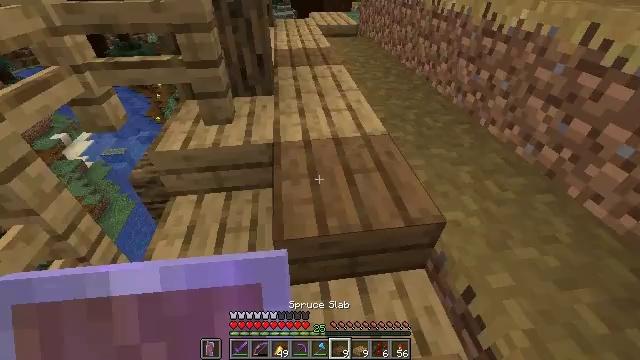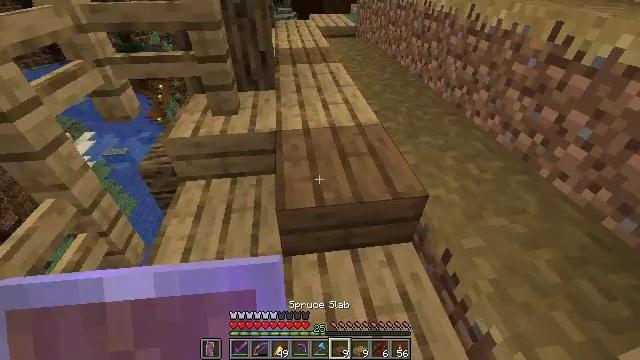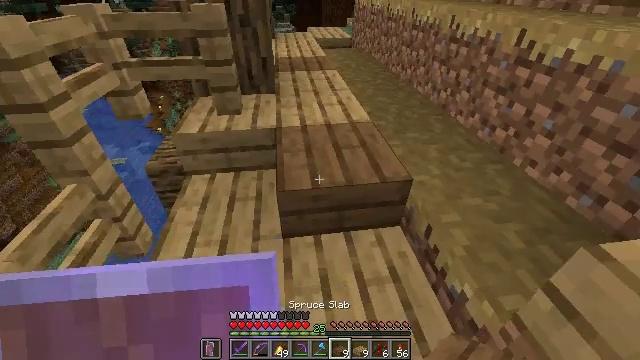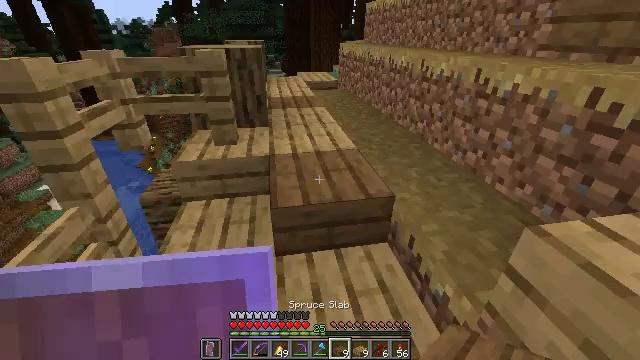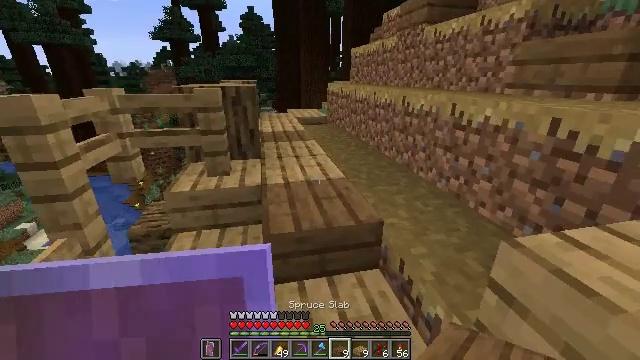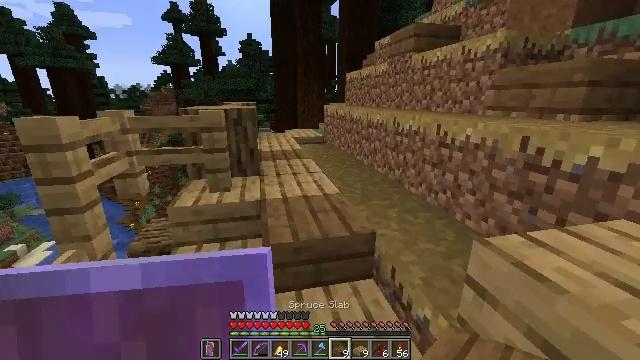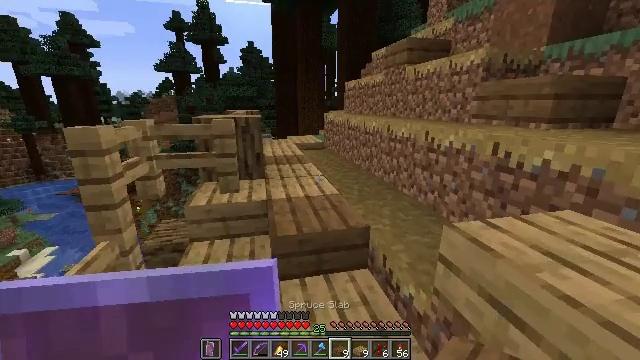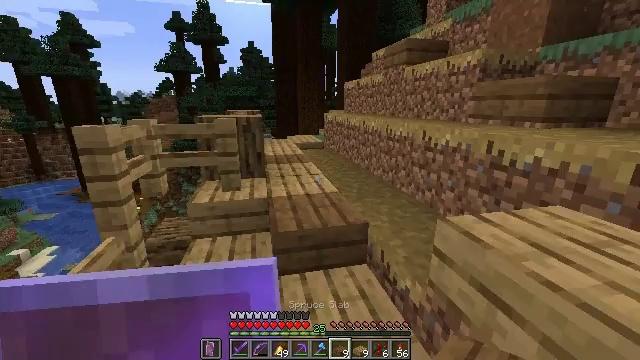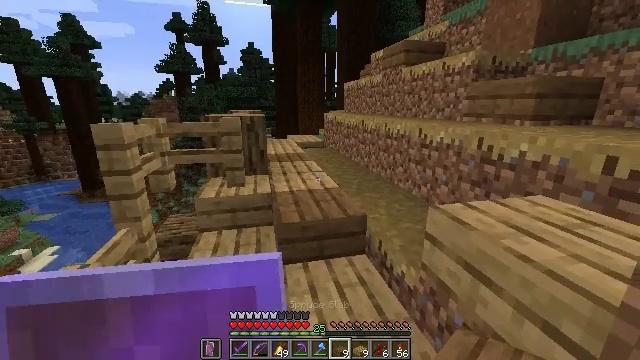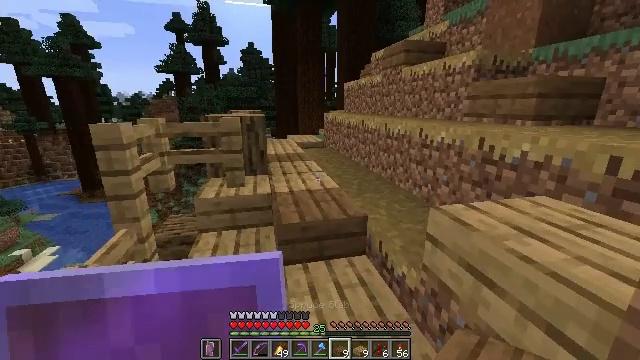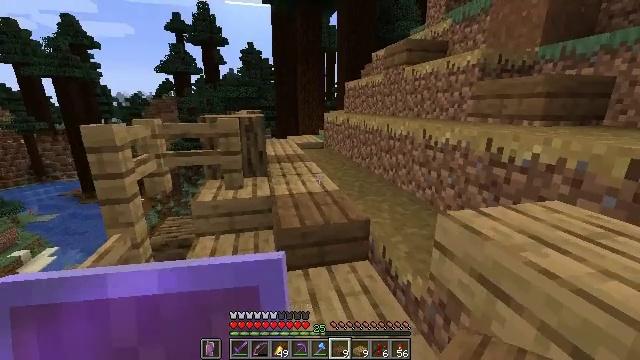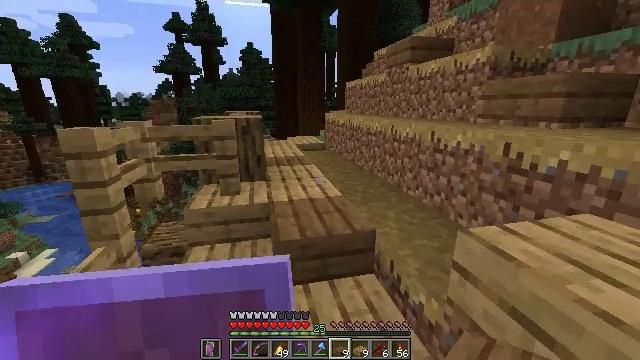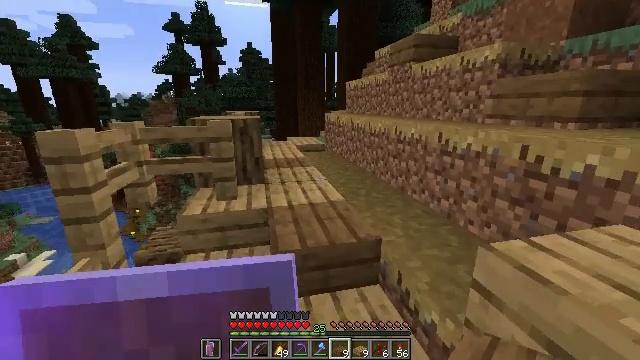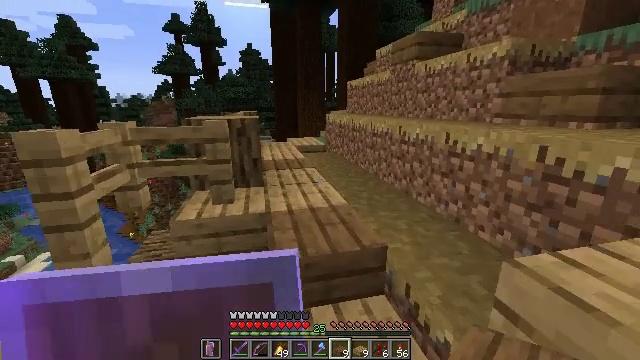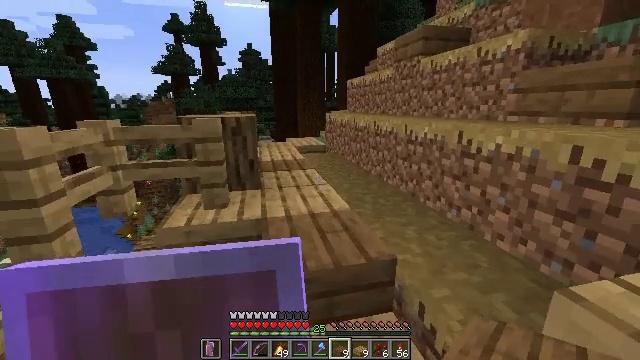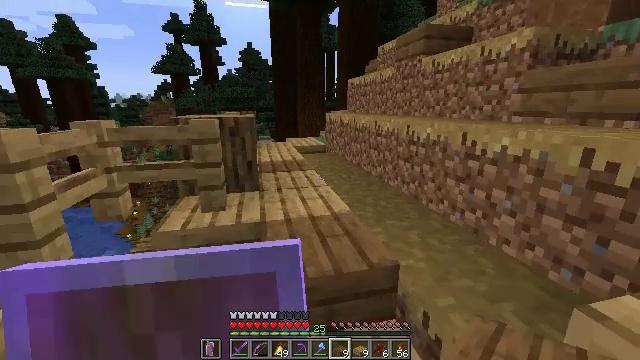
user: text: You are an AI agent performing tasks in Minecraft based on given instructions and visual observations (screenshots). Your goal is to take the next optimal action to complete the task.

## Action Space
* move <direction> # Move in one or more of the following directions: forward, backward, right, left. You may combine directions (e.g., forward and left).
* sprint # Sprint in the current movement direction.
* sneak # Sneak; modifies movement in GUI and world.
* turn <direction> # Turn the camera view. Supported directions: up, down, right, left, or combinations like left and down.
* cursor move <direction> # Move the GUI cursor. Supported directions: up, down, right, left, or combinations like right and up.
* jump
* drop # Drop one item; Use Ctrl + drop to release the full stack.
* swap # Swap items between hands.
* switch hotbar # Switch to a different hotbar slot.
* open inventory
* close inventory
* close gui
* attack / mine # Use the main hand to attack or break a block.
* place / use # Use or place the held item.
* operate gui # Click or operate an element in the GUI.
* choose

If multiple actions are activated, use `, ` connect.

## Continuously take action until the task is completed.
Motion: motion action
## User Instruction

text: Mine the oak slab from the floor.
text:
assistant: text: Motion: move back
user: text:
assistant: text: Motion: move back, turn up
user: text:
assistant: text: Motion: move back, turn right and up
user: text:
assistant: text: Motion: move back, turn right and up
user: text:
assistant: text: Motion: move back, turn up
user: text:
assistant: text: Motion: move back, turn up
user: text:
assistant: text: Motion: no_op
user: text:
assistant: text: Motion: no_op
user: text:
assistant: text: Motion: move forward
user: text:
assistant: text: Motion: move forward
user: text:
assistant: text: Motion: move forward
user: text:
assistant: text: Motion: move forward
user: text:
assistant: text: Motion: move forward
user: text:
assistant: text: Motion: move forward
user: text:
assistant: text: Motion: move forward
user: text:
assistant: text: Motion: move forward
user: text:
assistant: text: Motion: move forward, turn down
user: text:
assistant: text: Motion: move forward, turn left and down
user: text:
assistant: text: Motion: move forward, turn left and down
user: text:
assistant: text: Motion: move forward
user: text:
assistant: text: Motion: move forward
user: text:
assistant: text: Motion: move forward
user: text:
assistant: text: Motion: move forward
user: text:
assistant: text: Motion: move forward
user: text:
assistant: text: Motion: move forward
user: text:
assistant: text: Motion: move forward
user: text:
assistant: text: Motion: move forward
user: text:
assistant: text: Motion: move forward
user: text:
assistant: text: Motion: move forward
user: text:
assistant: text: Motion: move forward